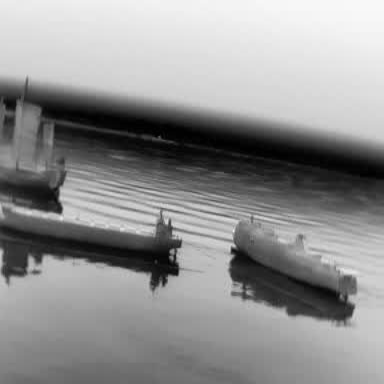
There is a container_ship in the infrared image.